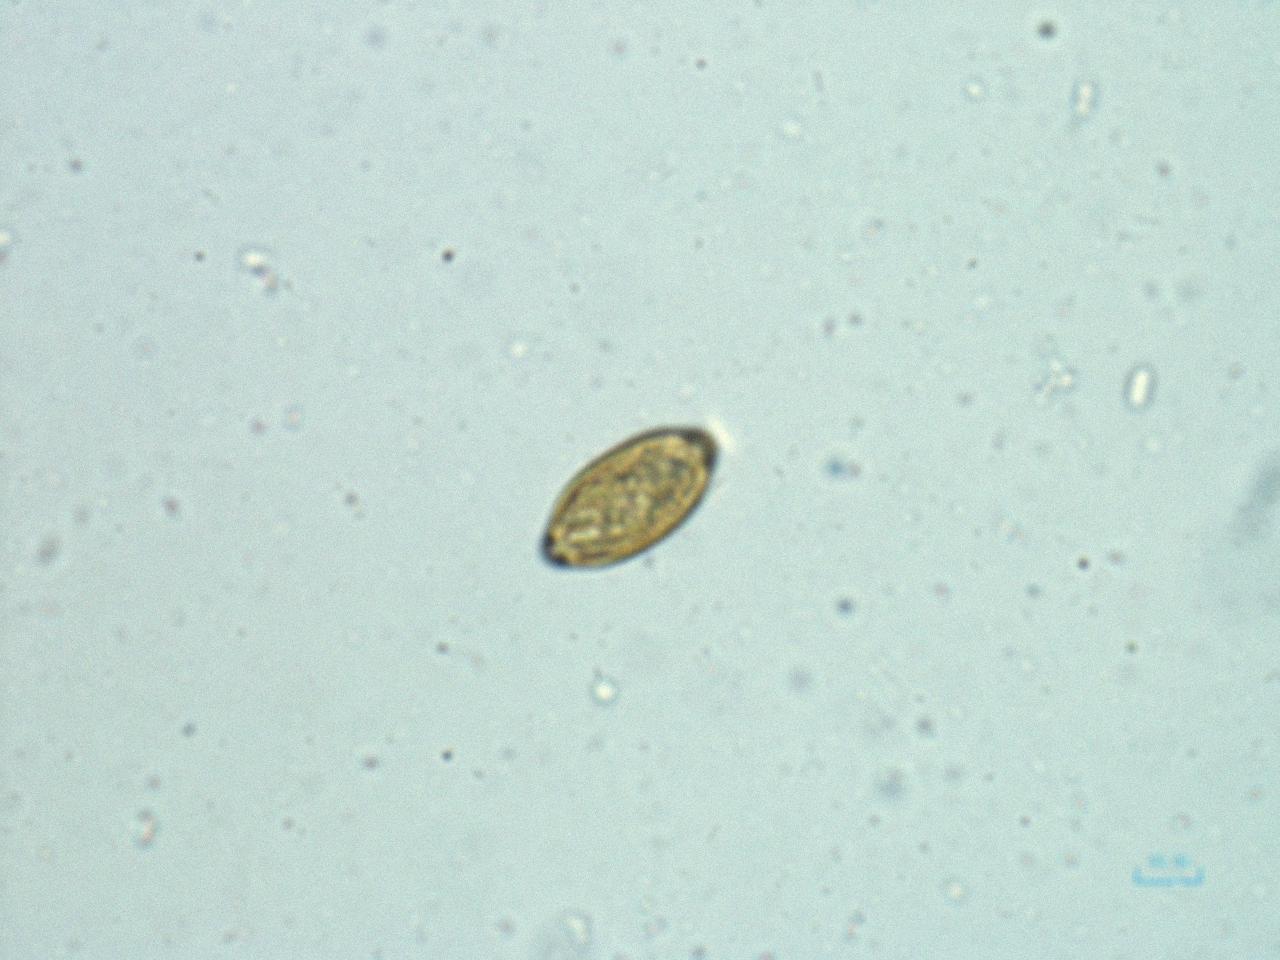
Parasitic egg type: Trichuris trichiura